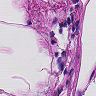
Metastatic tissue present: no